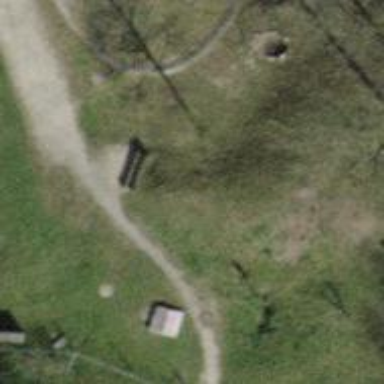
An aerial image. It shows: Brown bench.